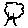
Label: tree